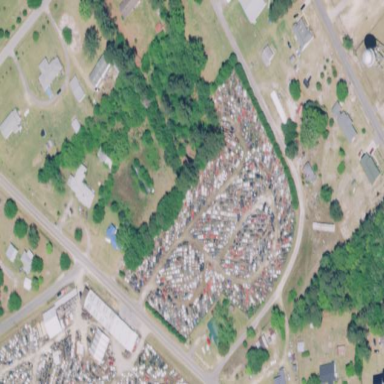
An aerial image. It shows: Industrial area designated as scrap yard.